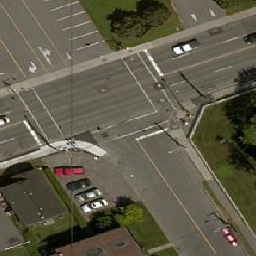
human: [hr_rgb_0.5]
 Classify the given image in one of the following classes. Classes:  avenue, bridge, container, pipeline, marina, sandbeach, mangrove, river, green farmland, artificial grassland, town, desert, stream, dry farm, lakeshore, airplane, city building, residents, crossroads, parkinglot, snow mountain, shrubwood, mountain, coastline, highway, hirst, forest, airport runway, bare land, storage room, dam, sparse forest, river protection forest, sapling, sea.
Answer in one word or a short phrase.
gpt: crossroads